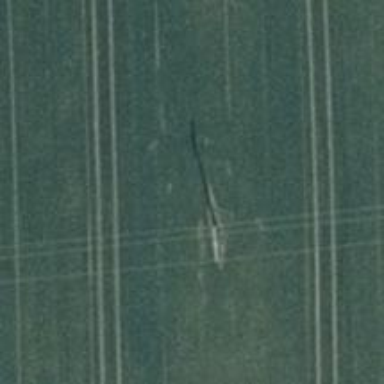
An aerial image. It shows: Power pole.